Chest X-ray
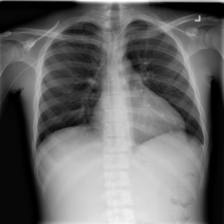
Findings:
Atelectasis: negative
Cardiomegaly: negative
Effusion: negative
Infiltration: positive
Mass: negative
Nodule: negative
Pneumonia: negative
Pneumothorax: negative
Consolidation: negative
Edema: negative
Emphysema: negative
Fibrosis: negative
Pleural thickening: negative
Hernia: negative